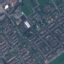
Label: Residential